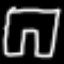
Label: pants